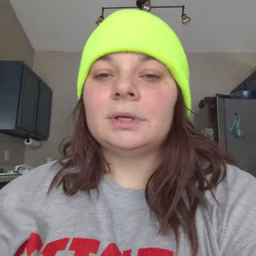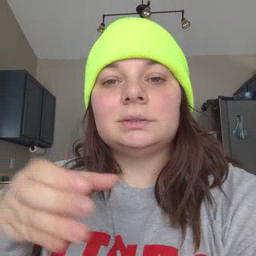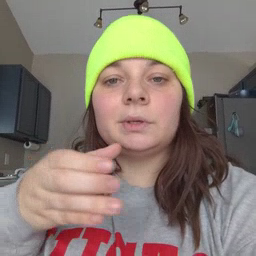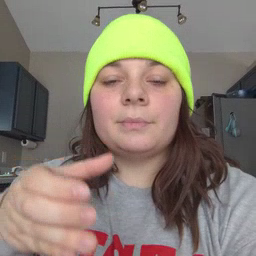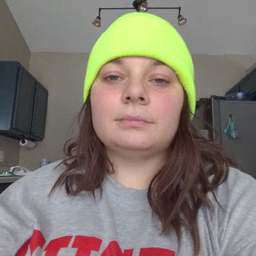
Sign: cereal